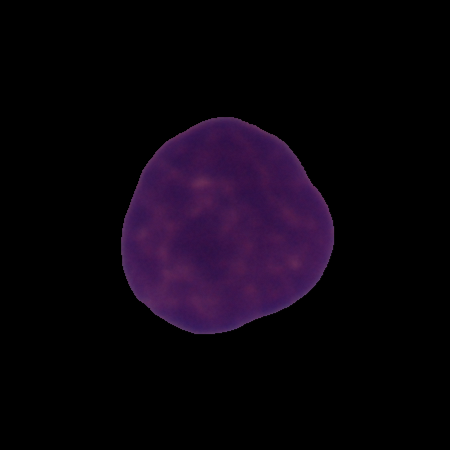
Label: cancer